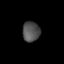
Tissue: lung
Cell type: Endothelial cells
Senescence score: 0.5594
Nuclear area (px): 343
Mean DAPI intensity: 80.12